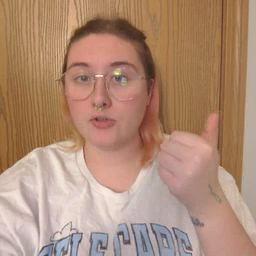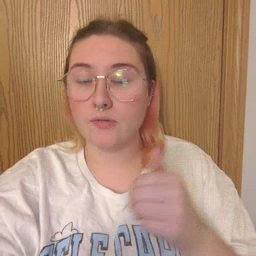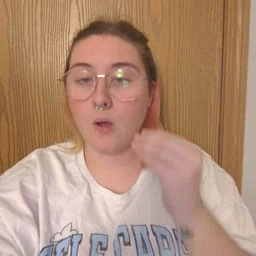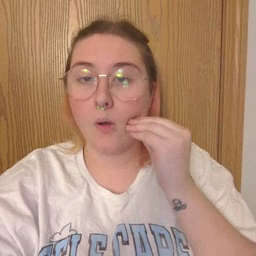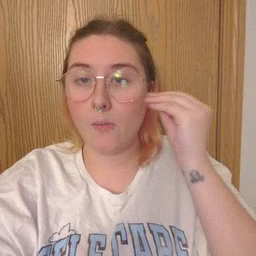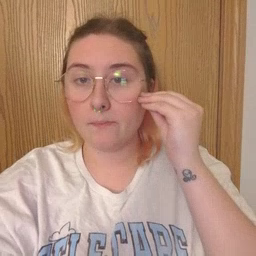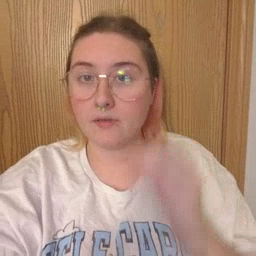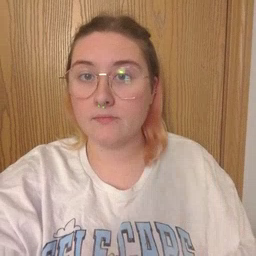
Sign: home